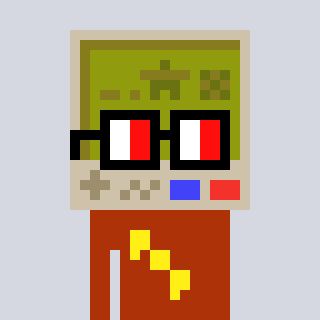
a pixel art character with square glasses with black frames and red eyes, a gameboy-shaped head and a hotbrown-colored body on a cool background